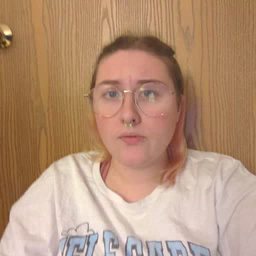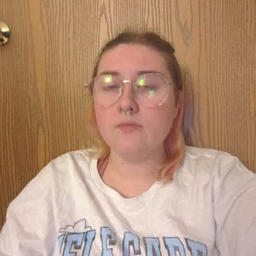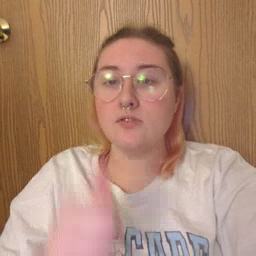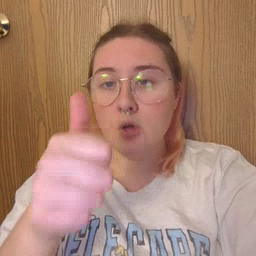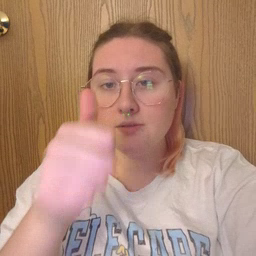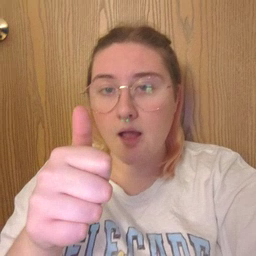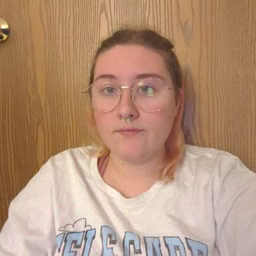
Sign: yourself